Interaction volume radius: 5 \u00c5
Interaction volume height: 40 \u00c5
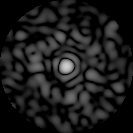
Disorder parameter: 0.856